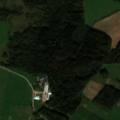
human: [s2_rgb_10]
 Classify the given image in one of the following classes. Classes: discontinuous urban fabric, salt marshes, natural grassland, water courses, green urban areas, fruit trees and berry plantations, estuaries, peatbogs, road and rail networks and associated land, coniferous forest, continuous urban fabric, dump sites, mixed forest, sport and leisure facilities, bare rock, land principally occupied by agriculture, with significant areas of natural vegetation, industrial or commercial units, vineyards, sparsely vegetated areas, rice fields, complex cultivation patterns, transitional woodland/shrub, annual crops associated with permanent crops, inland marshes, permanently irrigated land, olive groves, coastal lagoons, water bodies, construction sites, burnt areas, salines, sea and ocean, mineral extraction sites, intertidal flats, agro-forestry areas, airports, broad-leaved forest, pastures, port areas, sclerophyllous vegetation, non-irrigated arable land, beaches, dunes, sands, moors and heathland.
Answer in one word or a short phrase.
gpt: non-irrigated arable land, pastures, complex cultivation patterns, land principally occupied by agriculture, with significant areas of natural vegetation, broad-leaved forest, mixed forest